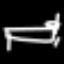
Label: bed